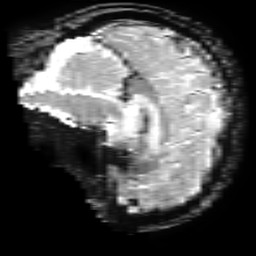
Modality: T2starw
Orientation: sagittal
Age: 47
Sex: male
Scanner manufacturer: ge
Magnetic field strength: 3 T
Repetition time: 0.65 s
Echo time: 0.02 s